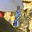
Label: 1